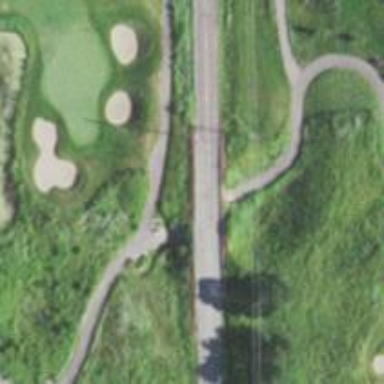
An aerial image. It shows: Service road designated as golf cart path.